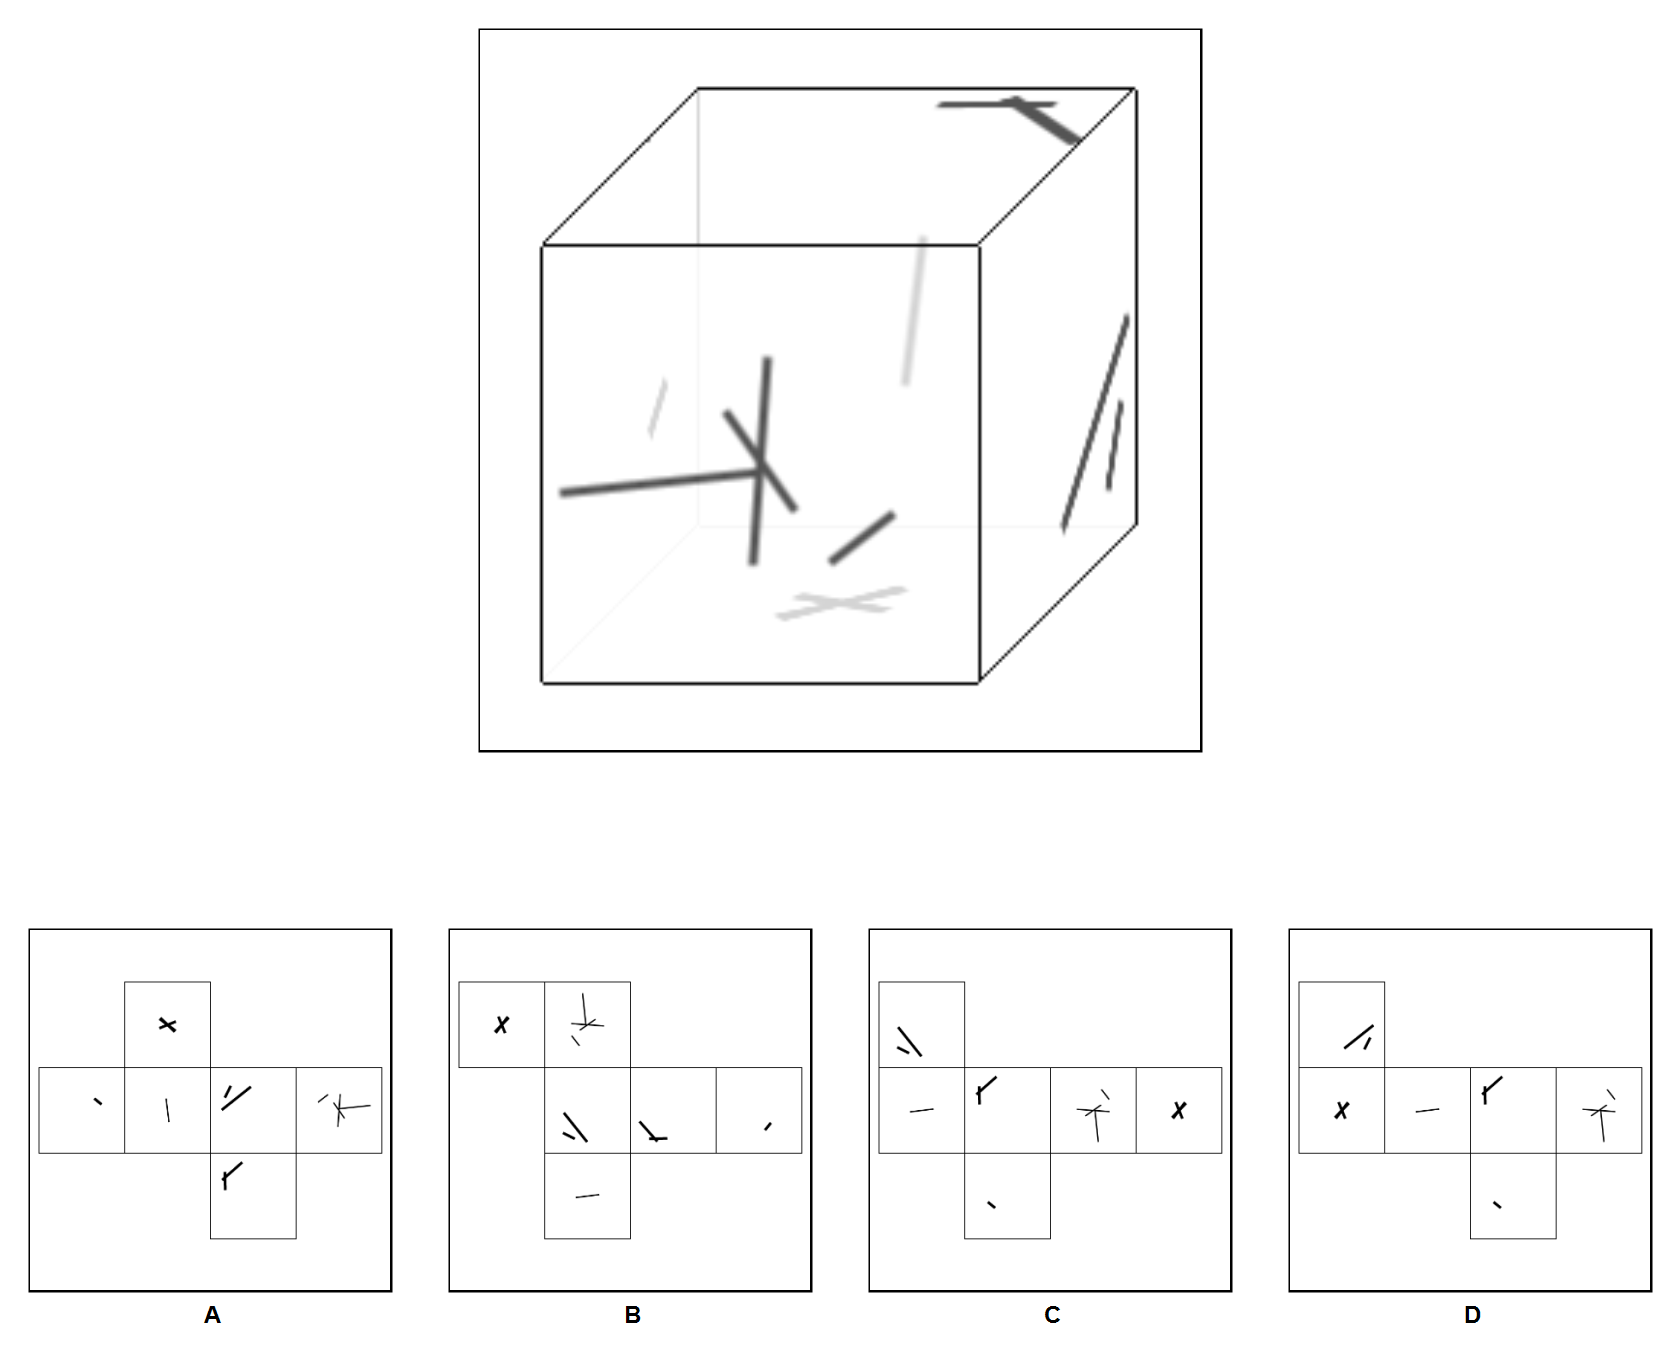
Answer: C